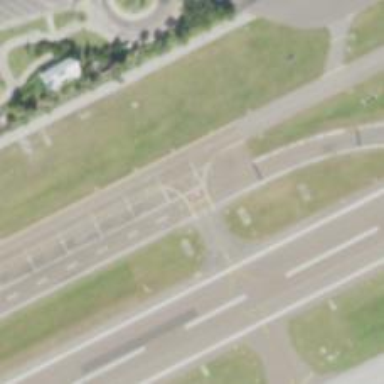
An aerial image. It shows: Image of taxiway at airport.